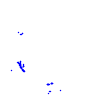
Particle: proton